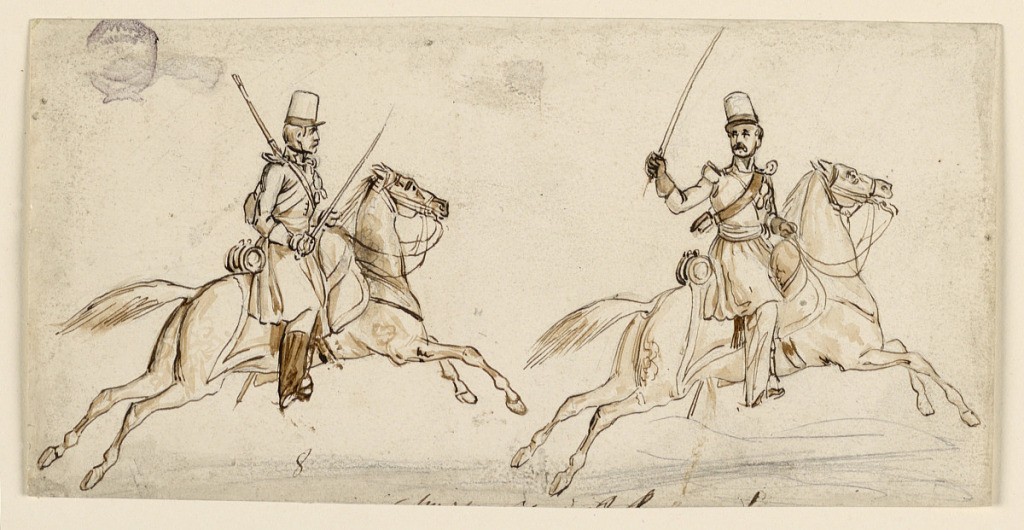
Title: A Commissioned and a Non-Commissioned Cavalry Officer
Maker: Victor Vincent Adam, French, 1801 – 1866
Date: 1825–1850
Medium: Graphite, pen and ink, brush and sepia wash on paper
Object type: Drawing
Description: Probably intended as projects for a sheet of pictures. In a row, they are galloping toward right. Under the left figure is written: "8". The upper parts of the letters of a caption are at the lower edge.